Question: Is there anyway in Vim to display two rows of tabs when you have a lot of files open at once. I don't want the tab overflow-style arrows to appear.

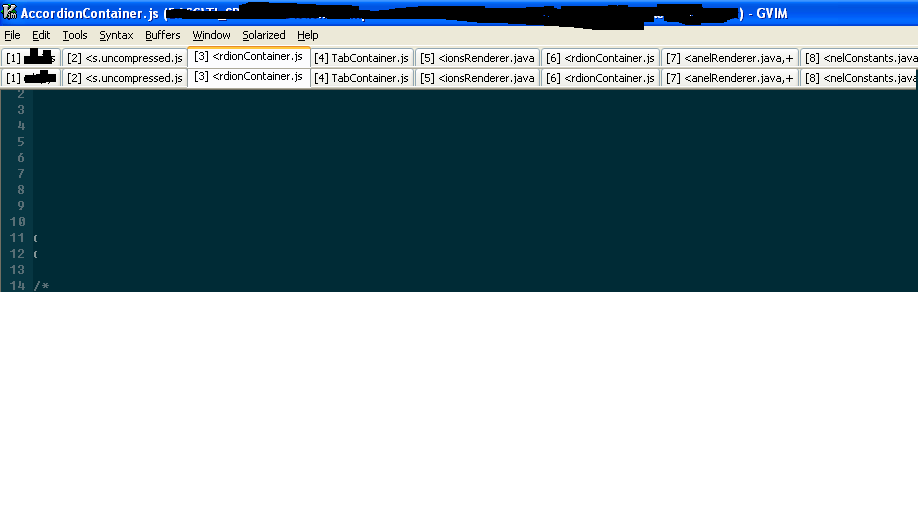
Answer: This isn't exactly what you asked for. But I switched from using tabs to plain old multiple buffers with BufExplorer to switch between them.
<URL>
BufExplorer brings up a nice quick list of all the buffer filenames so that you can quickly select one without any need for mousing..